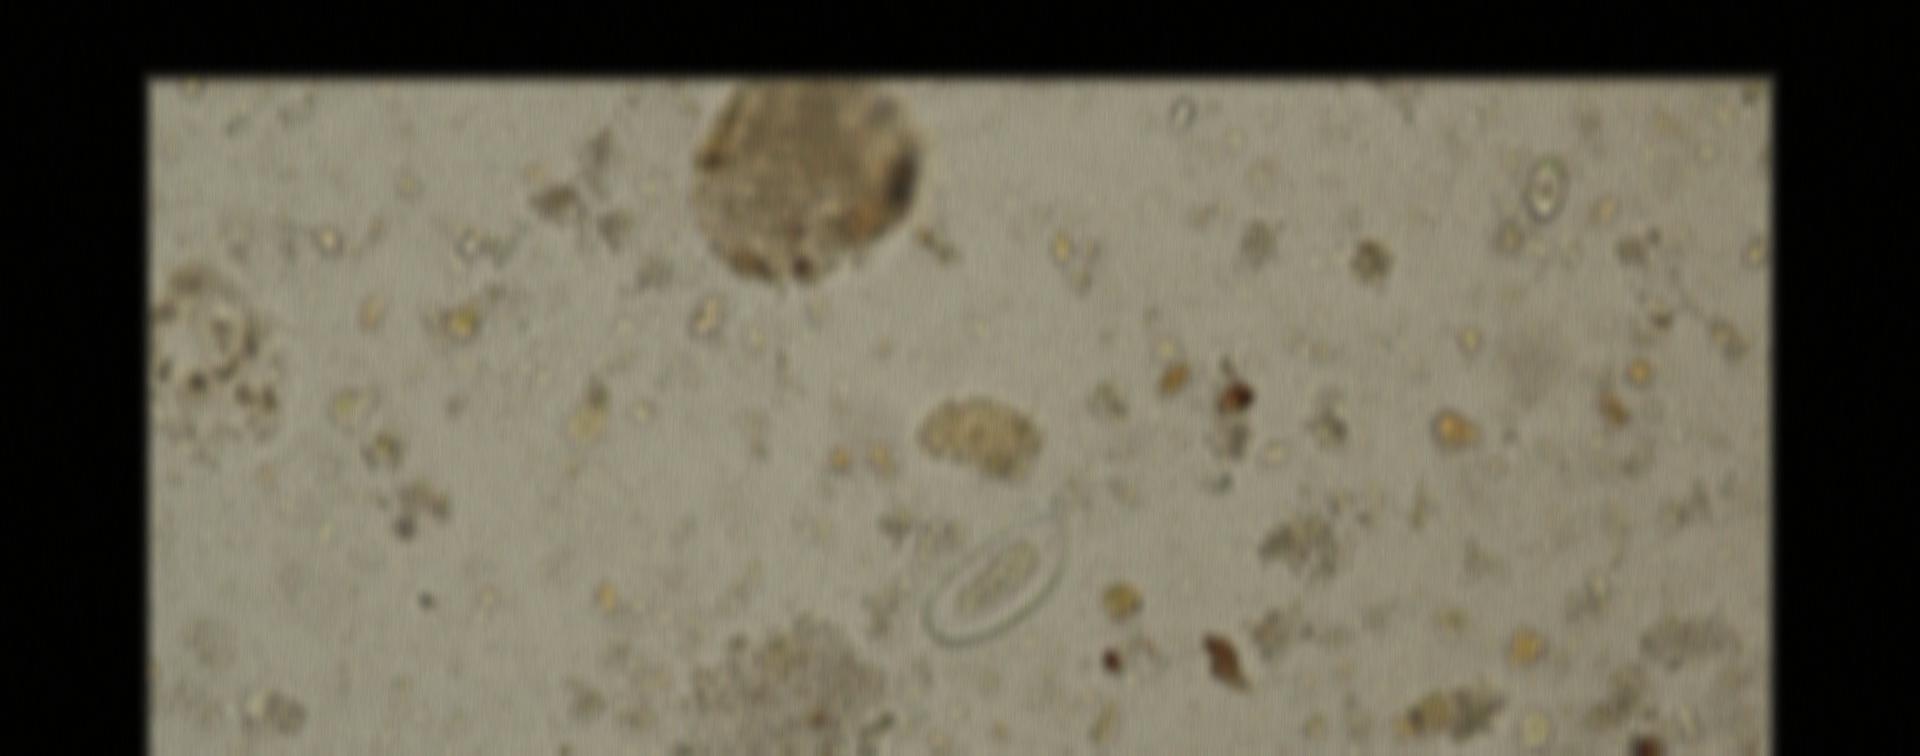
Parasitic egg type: Enterobius vermicularis